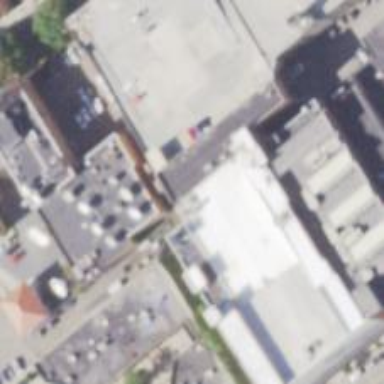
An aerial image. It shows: Commercial building serving as television studio.